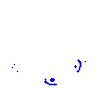
Particle: pion